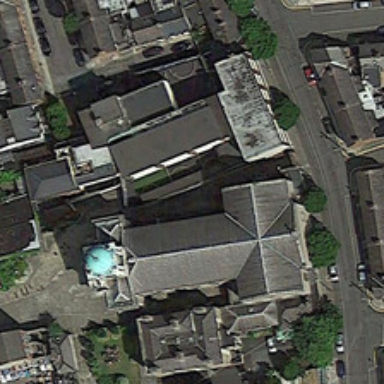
Many buildings and some green trees are around a church near a road .